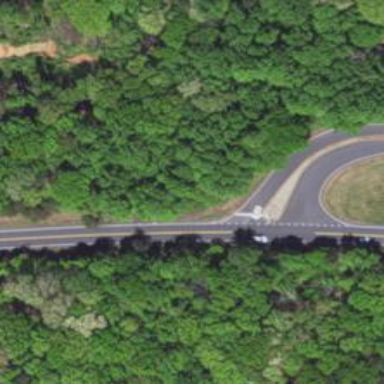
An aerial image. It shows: Trunk link highway.